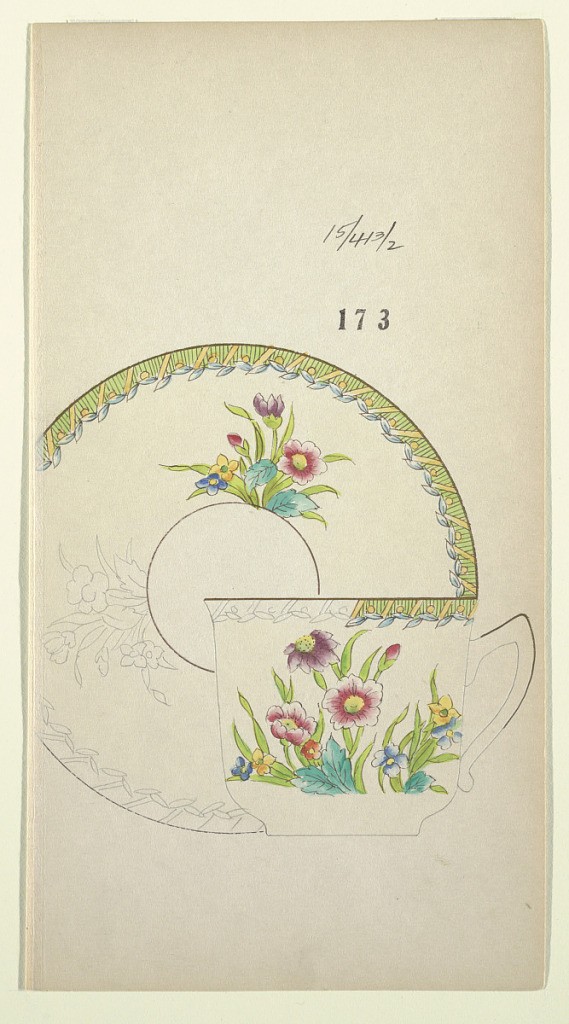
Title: Design for a Cup or Saucer
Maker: Noritake, Japan and New York, New York, USA
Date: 1880–1910
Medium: Brush and watercolor, pen and ink, graphite on cream paper
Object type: Drawing
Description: Design for cup and saucer. Cup with pointed handle has bunch of flowers growing from ground with unfinished rim decoration in green with yellow stripes and dots and small blue leaves; saucer seen from plan view has similar bunch of flowers and identical border decoration as cup's rim.